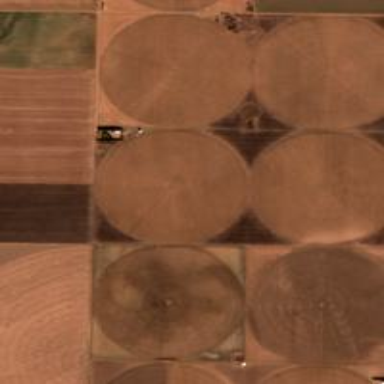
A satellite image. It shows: Farmland with pivot irrigation system.